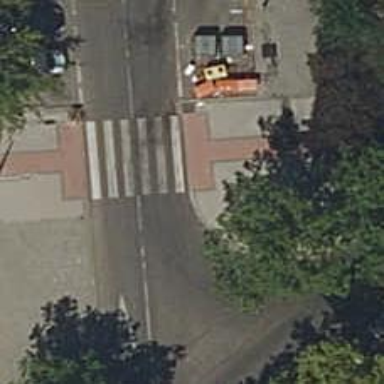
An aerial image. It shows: Uncontrolled road crossing.